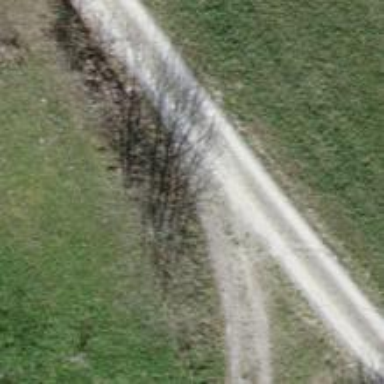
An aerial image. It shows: Track with pebblestone surface. The tracktype is grade4.